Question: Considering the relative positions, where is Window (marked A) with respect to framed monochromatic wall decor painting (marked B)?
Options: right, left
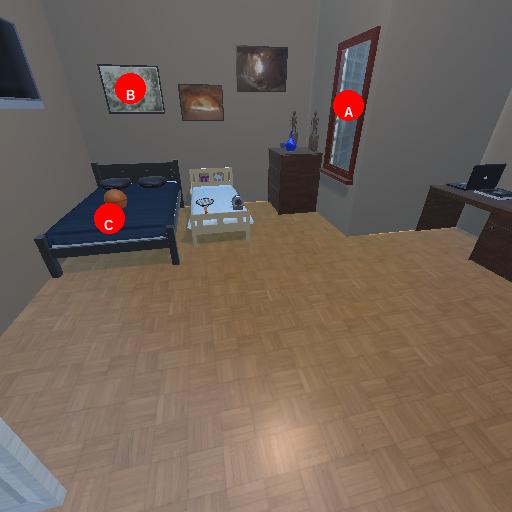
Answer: right